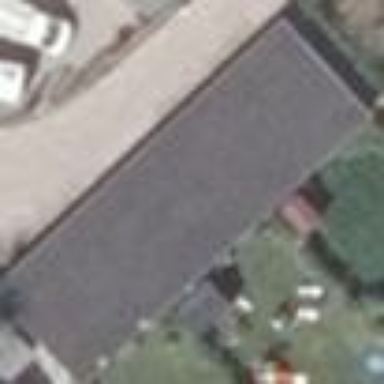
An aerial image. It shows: Carport structure.